Aerial crown-view tile of a tropical tree (Barro Colorado Island, Panama), acquired 20250915:
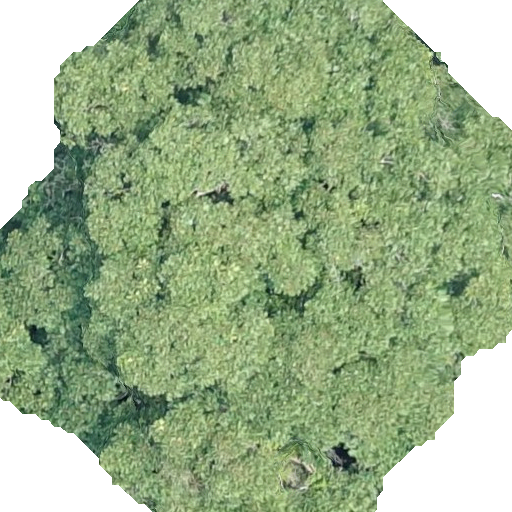
Species: Dipteryx oleifera
GBIF accepted scientific name: Dipteryx oleifera
Crown area: 336.409 m²